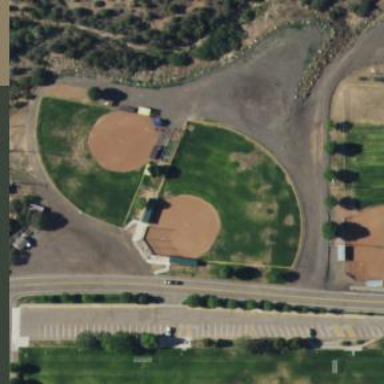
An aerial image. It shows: Baseball pitch for leisure land activities.